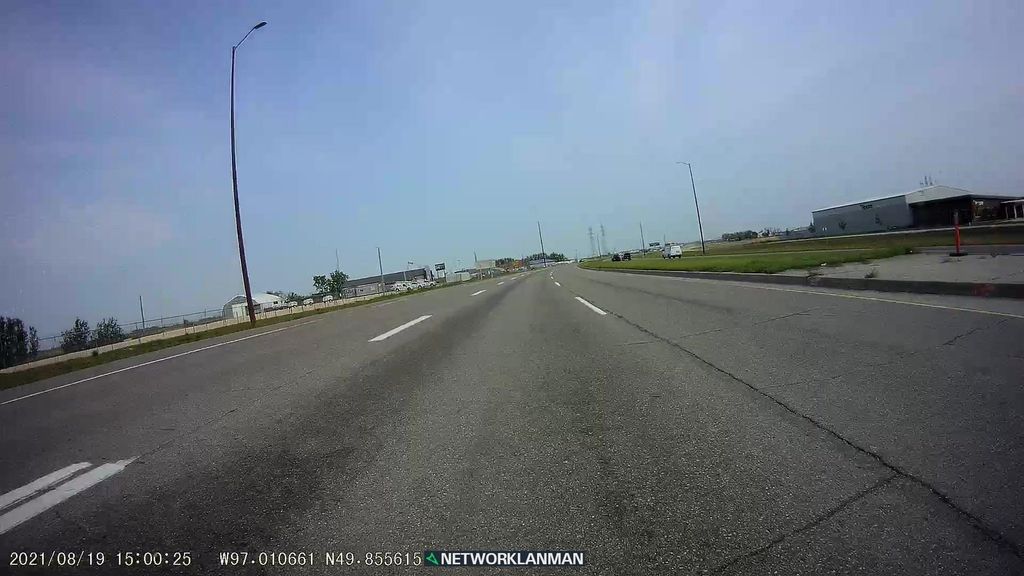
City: winnipeg